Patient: sex M, age 75
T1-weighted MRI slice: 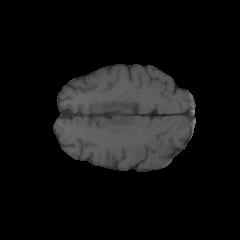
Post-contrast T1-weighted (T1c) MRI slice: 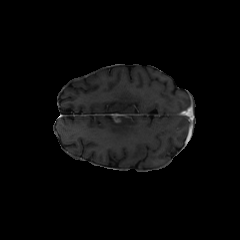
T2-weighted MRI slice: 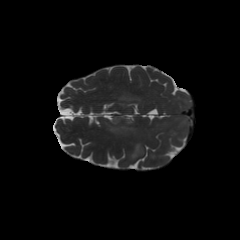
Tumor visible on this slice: yes
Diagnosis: Glioblastoma, IDH-wildtype
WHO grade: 4